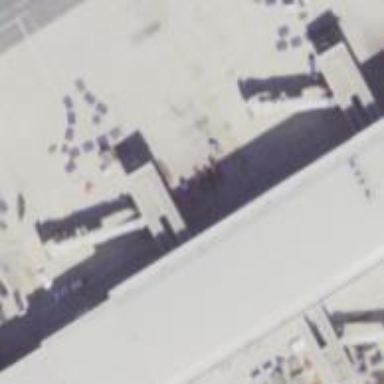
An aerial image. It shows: Airport gate.